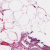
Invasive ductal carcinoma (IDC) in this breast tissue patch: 0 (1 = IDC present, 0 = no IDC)